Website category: sports
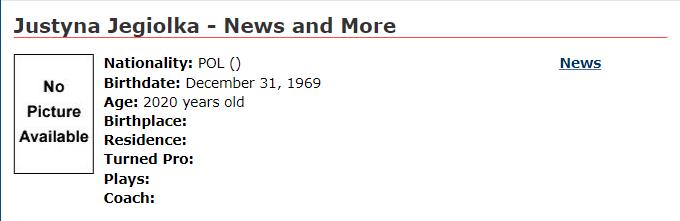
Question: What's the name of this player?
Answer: Justyna Jegiolka

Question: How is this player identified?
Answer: Justyna Jegiolka

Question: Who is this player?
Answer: Justyna Jegiolka

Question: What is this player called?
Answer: Justyna Jegiolka

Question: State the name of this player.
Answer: Justyna Jegiolka

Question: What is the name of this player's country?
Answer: POL

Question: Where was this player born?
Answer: POL

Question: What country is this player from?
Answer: POL

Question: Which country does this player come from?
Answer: POL

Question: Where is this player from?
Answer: POL

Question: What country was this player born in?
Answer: POL

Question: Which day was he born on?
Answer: December 31, 1969

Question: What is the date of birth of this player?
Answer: December 31, 1969

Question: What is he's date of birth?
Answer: December 31, 1969

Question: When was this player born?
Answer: December 31, 1969

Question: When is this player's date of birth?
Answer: December 31, 1969

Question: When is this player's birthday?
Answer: December 31, 1969

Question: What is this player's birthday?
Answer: December 31, 1969

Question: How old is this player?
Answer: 2020 years old

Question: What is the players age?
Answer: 2020 years old

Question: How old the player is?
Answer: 2020 years old

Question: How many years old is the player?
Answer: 2020 years old